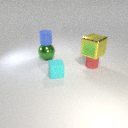
large green metal sphere behind small cyan rubber cube